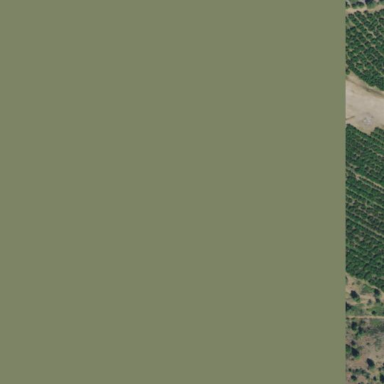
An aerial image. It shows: Orchard.